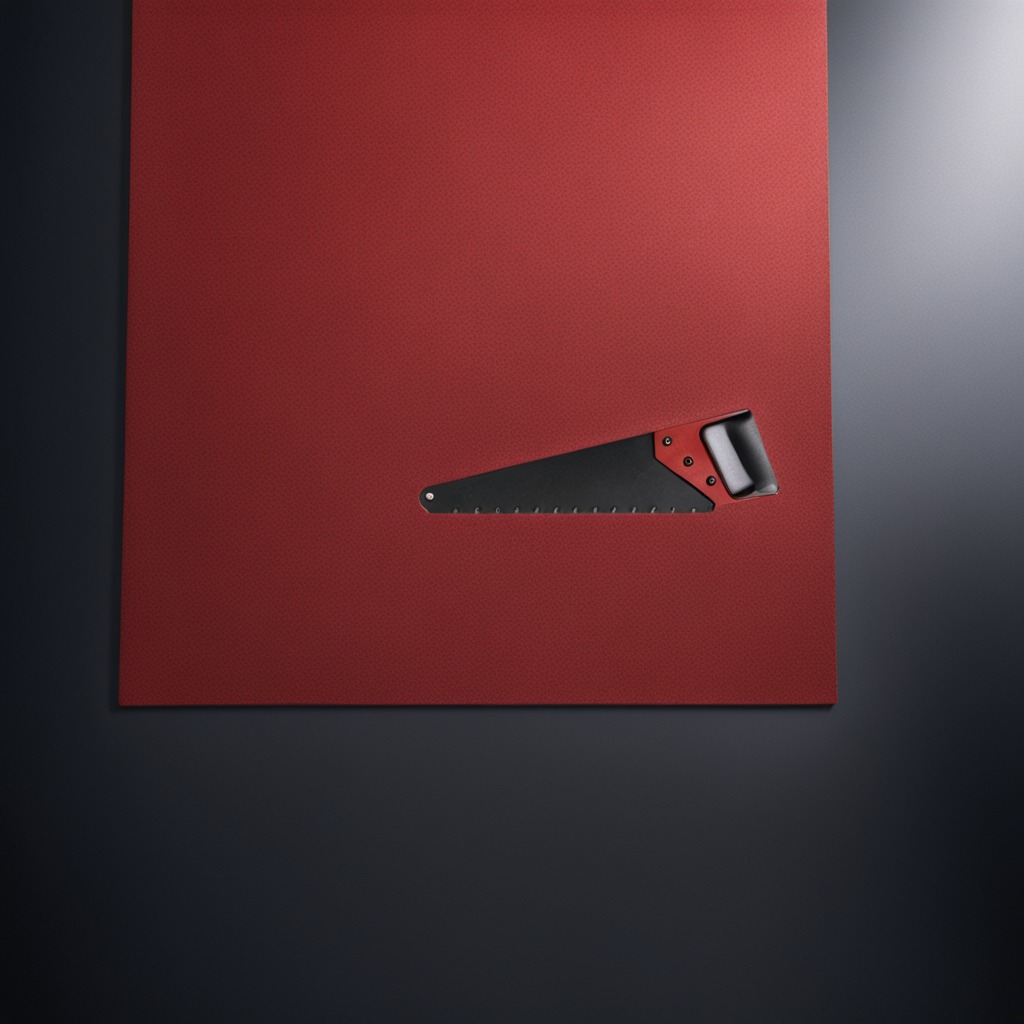
A metal saw is lying on the clean granite tabletop.